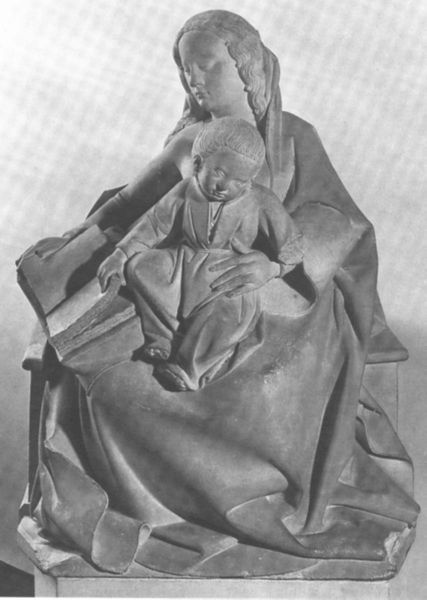
Titel: Figuren aus der Kapelle von Longvé, Erziehung des Jesuskindes
Standort: Herkunftsort: Bourbonnais, Kapelle von Longvé (EU - F)
Institution: Paris, Louvre
Schlagwörter: hand, schatten, sitzen, frau, frisur, haar, holz, mund, stuhl, falten, gesicht, halten, kleidung, stein, kirche, figur, gewand, mantel, kind, mutter, locken, skulptur, statue, sitz, thron, faltenwurf, plastik, schoß, buch, kirch, schlicht, schnitzerei, wellig, seiten, jesus, christlich, mittelalter, konsole, maria, madonna, gewandfalten, bildhauer, blättern, romanisch, kreamik, marai